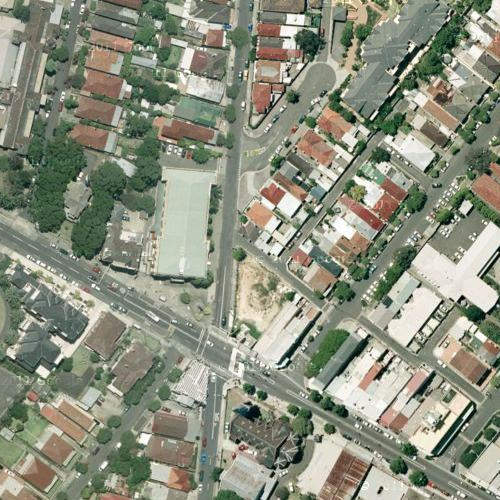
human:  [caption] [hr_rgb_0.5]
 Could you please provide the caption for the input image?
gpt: Lots of houses with red and orange roofs arranged very neatly .

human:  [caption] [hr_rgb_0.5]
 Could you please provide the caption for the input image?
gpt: A residential area with houses arranged in lines and some roads go through this area .

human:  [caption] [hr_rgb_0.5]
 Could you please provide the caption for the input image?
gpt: A residential area with houses arranged very neatly while many plants on the roadside .

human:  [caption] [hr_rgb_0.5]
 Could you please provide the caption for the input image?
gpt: A town with many houses arranged in lines while some roads go through this area .

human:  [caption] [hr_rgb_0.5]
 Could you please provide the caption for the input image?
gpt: A residential area with houses arranged in lines with some roads beside .